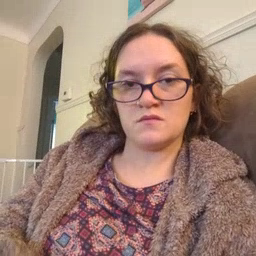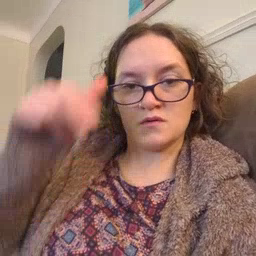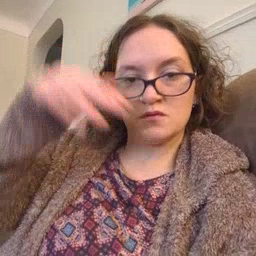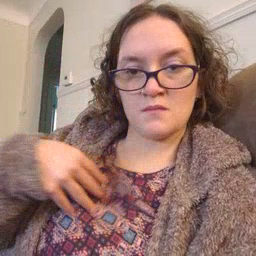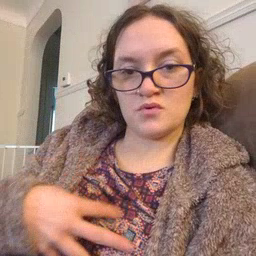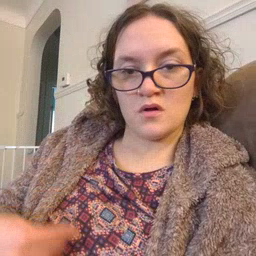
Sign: zebra